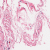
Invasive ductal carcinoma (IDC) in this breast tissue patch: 0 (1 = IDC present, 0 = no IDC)